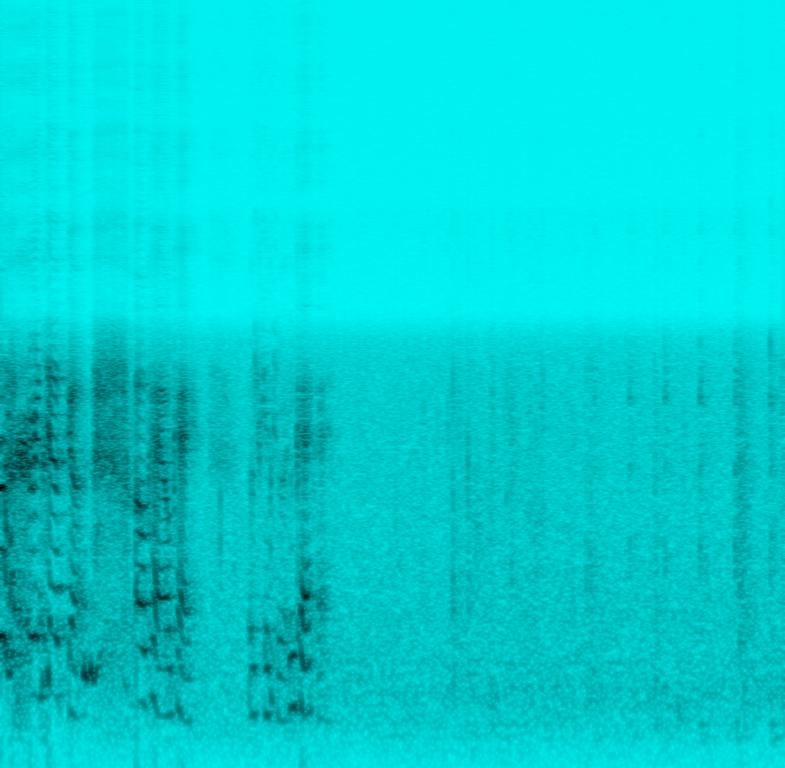
This low quality audio clip features a female voice singing the main melody. This is accompanied by a piano. There are no other instruments in this song. This song has a story-telling mood and is at a slow tempo. This song can be played in a romantic movie.